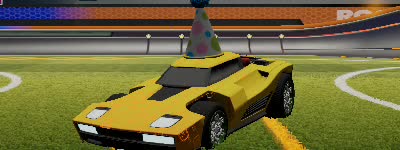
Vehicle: breakout